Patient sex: M
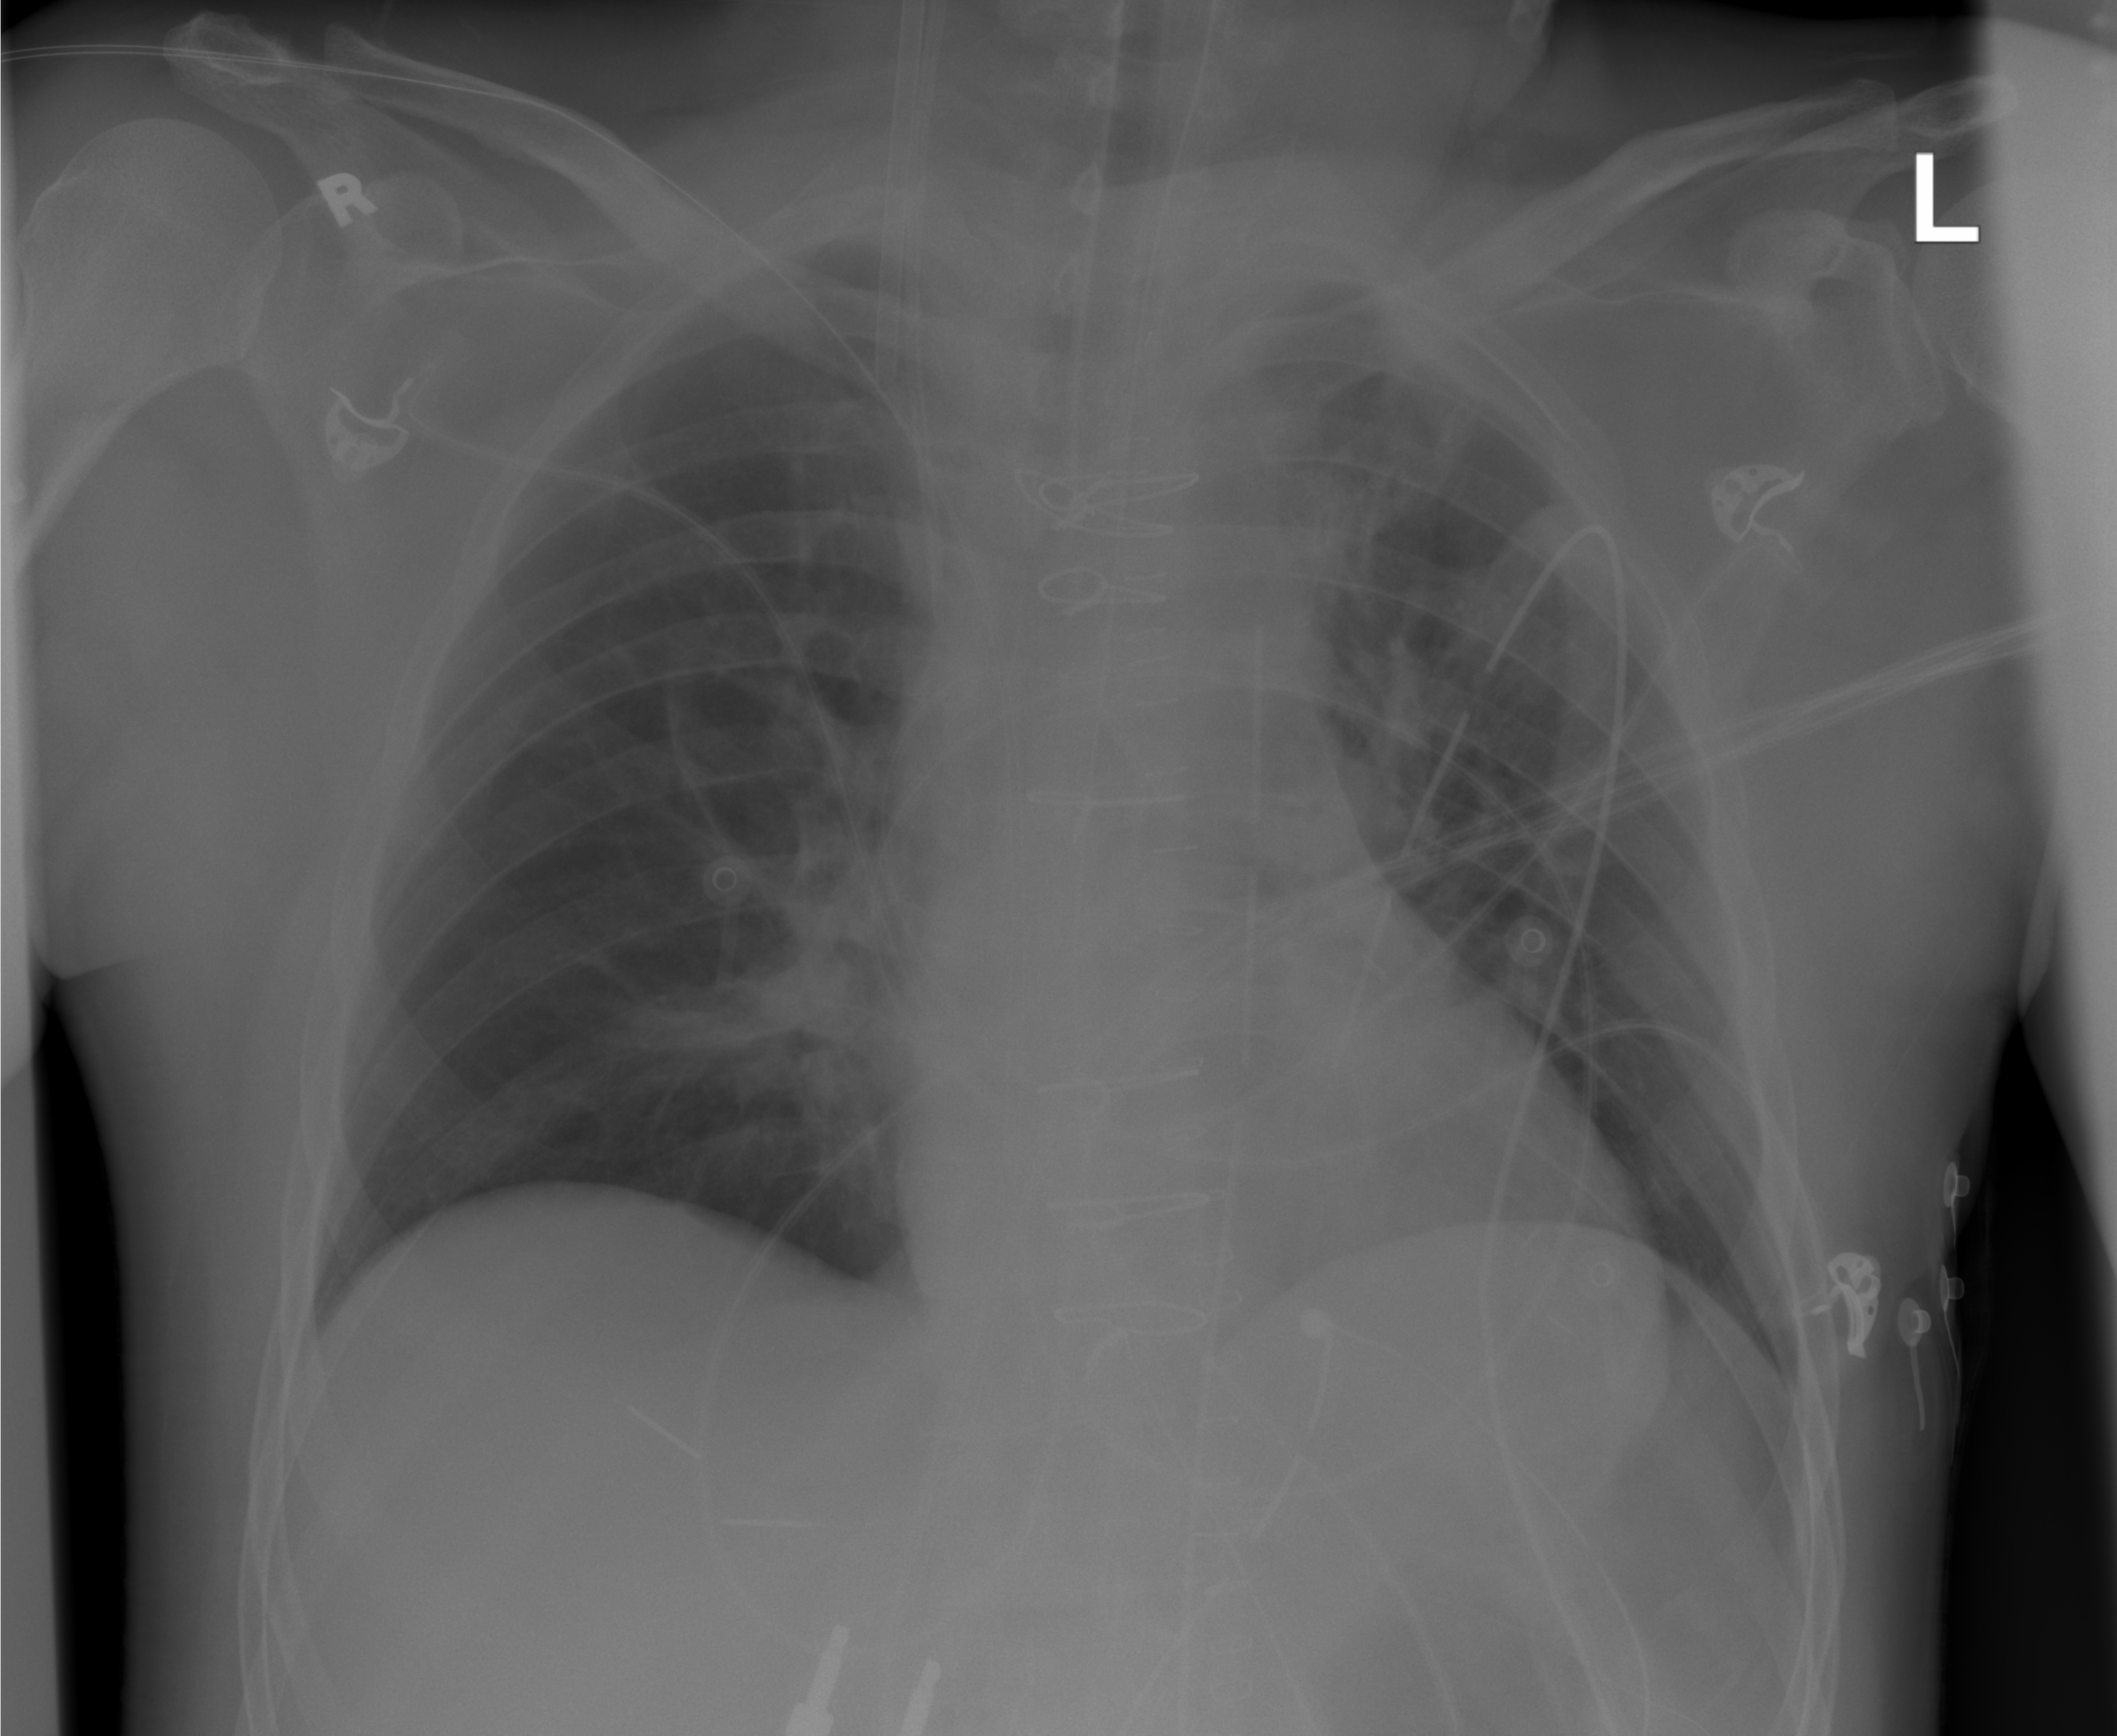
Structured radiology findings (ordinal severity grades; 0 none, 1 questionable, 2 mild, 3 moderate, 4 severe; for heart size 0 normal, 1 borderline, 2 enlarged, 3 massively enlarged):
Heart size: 0
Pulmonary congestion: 0
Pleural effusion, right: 0
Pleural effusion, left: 0
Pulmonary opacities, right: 0
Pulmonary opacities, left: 2
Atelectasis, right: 0
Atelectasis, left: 0